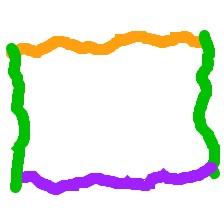
Shape: rectangle